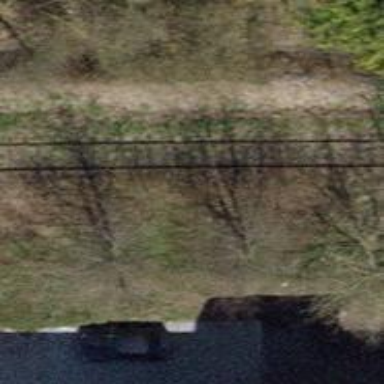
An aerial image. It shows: Disused railway spur with single track.